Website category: university
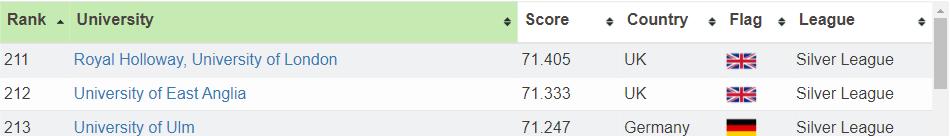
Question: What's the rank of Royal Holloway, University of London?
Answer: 211

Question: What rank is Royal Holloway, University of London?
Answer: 211

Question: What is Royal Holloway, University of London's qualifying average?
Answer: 211

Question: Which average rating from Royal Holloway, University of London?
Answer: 211

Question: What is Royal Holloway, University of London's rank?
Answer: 211

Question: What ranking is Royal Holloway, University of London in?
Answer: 211

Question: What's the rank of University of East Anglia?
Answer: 212

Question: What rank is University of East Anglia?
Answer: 212

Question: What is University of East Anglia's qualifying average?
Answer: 212

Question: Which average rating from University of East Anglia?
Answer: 212

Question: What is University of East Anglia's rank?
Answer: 212

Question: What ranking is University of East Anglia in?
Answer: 212

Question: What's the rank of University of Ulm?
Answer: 213

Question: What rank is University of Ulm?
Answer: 213

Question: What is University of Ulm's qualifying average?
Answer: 213

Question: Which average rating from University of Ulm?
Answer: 213

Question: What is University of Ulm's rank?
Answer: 213

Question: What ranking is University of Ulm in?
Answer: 213

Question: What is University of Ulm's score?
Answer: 71.247

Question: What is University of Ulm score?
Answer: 71.247

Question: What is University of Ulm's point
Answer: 71.247

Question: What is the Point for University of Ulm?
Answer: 71.247

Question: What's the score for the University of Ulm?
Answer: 71.247

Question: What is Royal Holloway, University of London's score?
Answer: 71.405

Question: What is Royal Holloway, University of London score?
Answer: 71.405

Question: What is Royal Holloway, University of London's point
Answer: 71.405

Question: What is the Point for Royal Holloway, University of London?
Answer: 71.405

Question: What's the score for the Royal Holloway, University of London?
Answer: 71.405

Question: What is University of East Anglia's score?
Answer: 71.333

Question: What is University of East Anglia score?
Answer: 71.333

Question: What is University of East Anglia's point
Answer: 71.333

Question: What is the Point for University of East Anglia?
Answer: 71.333

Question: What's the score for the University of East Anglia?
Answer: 71.333

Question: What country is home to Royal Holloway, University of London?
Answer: UK

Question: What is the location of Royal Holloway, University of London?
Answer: UK

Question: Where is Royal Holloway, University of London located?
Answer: UK

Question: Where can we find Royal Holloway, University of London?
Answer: UK

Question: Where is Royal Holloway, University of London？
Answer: UK

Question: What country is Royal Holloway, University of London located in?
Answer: UK

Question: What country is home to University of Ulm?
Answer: Germany

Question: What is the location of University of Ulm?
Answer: Germany

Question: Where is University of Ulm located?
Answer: Germany

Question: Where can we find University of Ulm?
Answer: Germany

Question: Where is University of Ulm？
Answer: Germany

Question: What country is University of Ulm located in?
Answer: Germany

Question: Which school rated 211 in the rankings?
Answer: Royal Holloway, University of London

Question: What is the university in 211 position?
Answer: Royal Holloway, University of London

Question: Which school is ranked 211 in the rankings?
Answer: Royal Holloway, University of London

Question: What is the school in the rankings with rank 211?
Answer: Royal Holloway, University of London

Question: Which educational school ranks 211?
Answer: Royal Holloway, University of London

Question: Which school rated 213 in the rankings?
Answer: University of Ulm

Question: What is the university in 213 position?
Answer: University of Ulm

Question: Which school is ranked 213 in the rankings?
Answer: University of Ulm

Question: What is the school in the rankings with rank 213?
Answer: University of Ulm

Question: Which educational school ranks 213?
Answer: University of Ulm

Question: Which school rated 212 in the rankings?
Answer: University of East Anglia

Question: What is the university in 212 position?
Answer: University of East Anglia

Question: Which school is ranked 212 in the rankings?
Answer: University of East Anglia

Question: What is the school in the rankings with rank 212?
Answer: University of East Anglia

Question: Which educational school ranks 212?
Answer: University of East Anglia

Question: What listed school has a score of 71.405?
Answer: Royal Holloway, University of London

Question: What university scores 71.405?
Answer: Royal Holloway, University of London

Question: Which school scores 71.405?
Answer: Royal Holloway, University of London

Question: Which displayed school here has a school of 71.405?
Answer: Royal Holloway, University of London